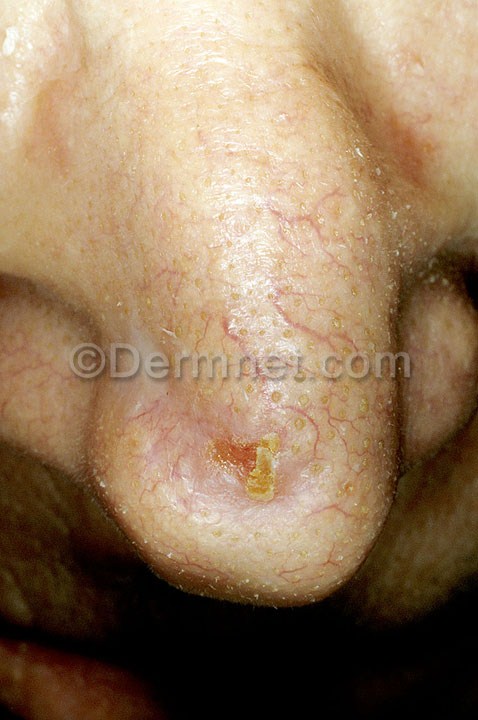
Disease: Actinic Keratosis Basal Cell Carcinoma and other Malignant Lesions